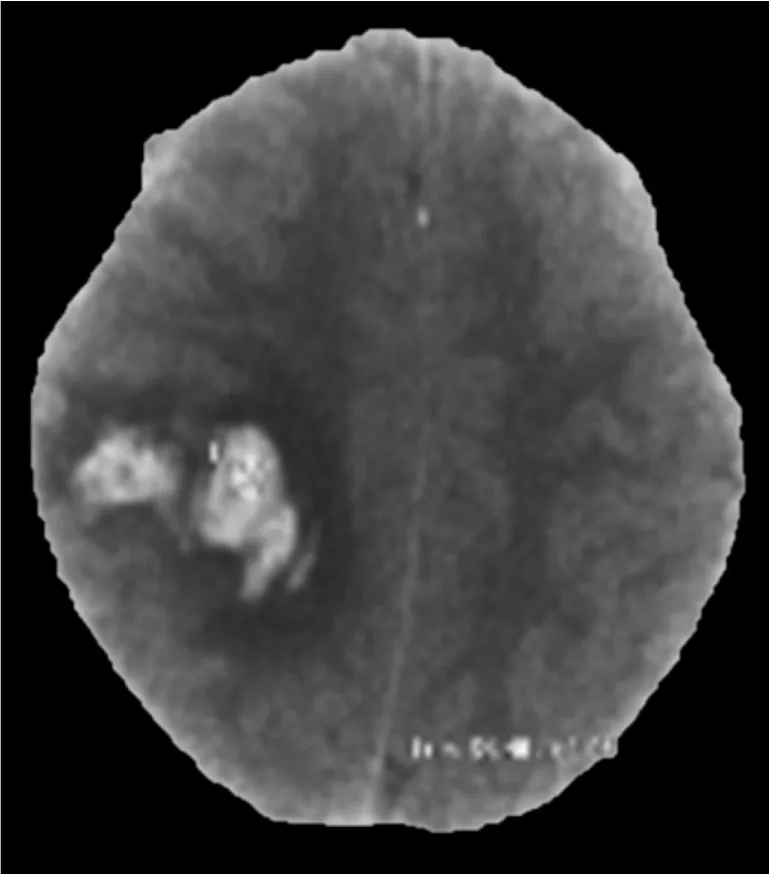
CT scan head showing a right high parietal hemorrhagic infarct with surrounding edema.
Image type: radiology (ct)